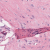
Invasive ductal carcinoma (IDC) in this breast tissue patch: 0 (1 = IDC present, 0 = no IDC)